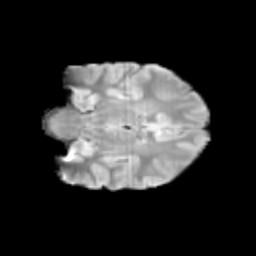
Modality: T2w
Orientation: coronal
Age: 9
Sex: male
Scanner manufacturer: siemens
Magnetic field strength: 3 T
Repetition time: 3.8 s
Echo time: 0.07 s